Field crop: tomato
Growth stage: 1
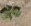
Species: solanum